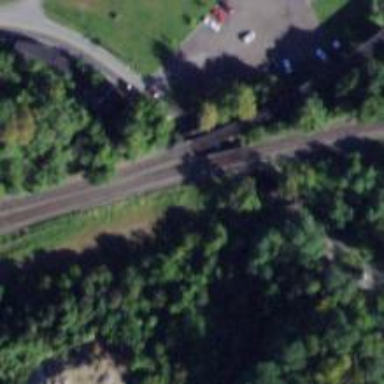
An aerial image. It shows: Abandoned railroad bridge.